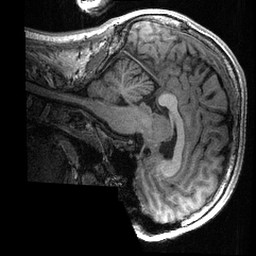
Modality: T1w
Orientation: sagittal
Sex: male
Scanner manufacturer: ge
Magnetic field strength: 3 T
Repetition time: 0.0064 s
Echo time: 0.00281 s